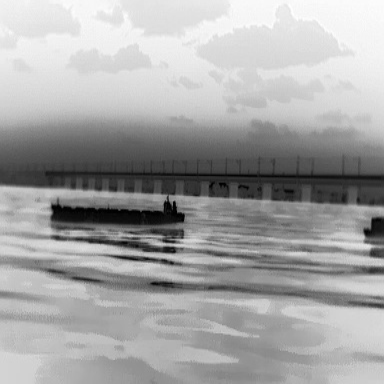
There is a liner in the infrared image.